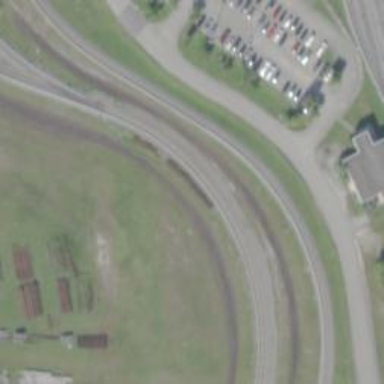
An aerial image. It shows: Electrified rail service yard.